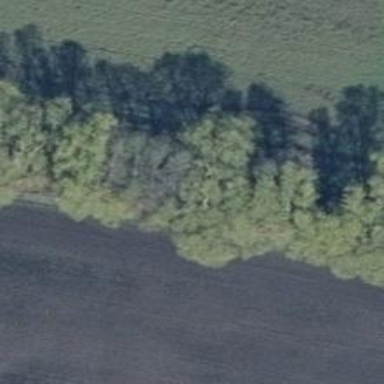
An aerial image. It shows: Row of deciduous broadleaved trees.